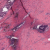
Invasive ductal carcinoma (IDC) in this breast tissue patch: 0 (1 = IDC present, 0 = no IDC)